Question: I am working on EXTJS Gauge chart.
In the gauge chart label I am trying to add % after the label value like 10%, 20% etc.
I am not able to get the value of the label.
Can any one help me to get the value of the label, so that I can draw label with returning value + '%' using drawLabel function.
Here is the image of my gauge.

Thanks in Advance
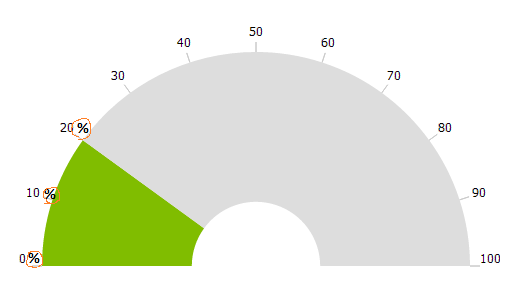
Answer: Got the answer from following link:
<URL>
Added following lines after the comment:
'''
axes: [
{
type: 'gauge',
position: 'gauge',
minimum: 0,
maximum: 100,
steps: 10,
margin: 10,
/*These lines added*/
label:
{
renderer: function(value)
{
return value + "%";
}
}
}],
'''
Now the label text is changed.
Thanks